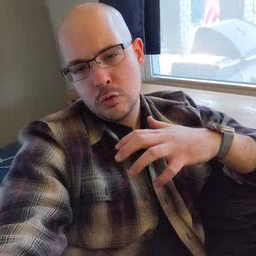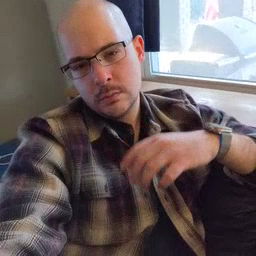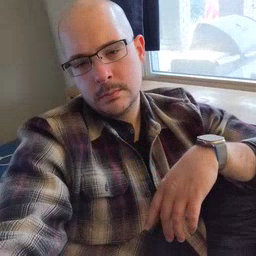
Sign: alligator